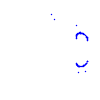
Particle: proton